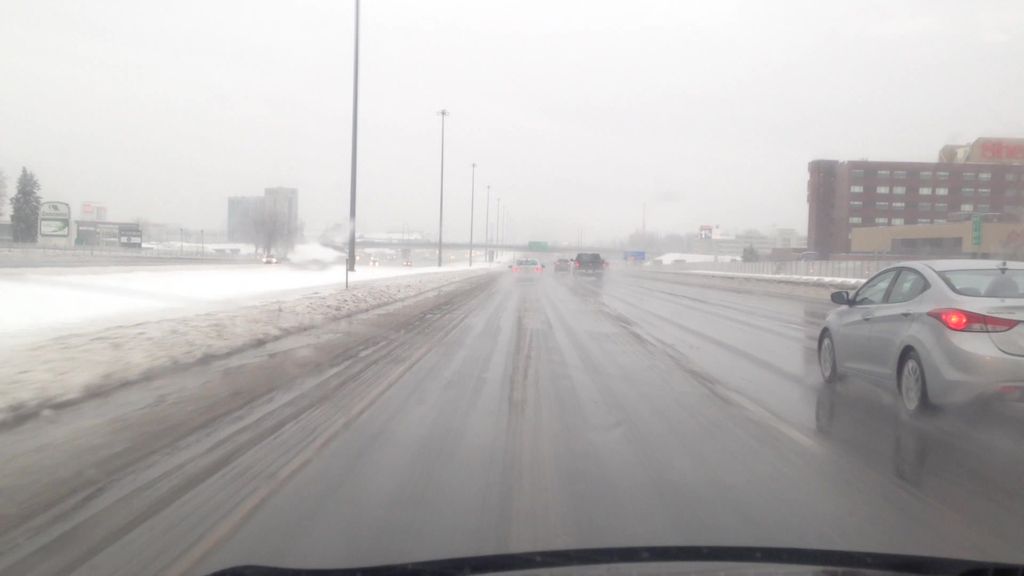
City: montreal